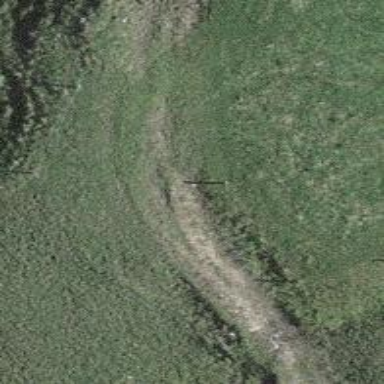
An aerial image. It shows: Track with very rough surface.